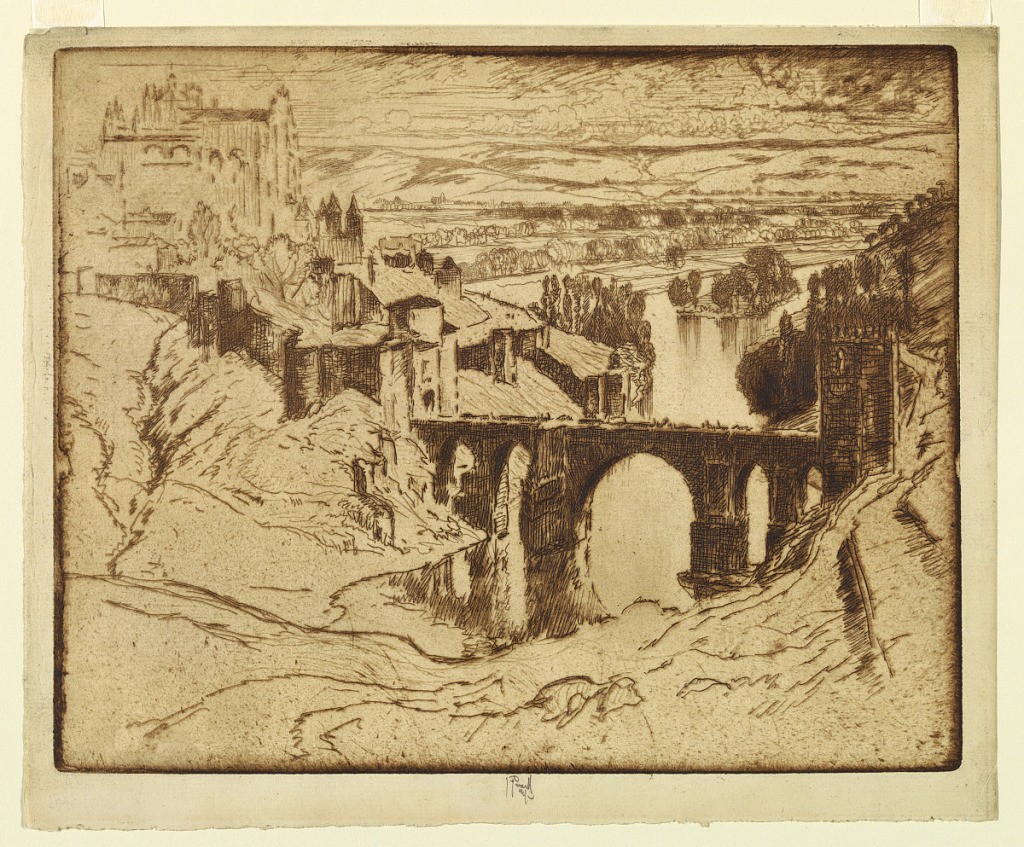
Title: St. Martin's Bridge, Toledo
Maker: Joseph Pennell, American, active England, 1857–1926
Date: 1904
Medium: Etching on paper
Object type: Print
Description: Horizontal rectangle. View looking down at the bridge, middle distance. The city of Toledo at left.